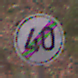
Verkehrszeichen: EndeGeschwindigkeit40
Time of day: Midday
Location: Outdoor (Nature)
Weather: Overcast
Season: Autumn
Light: Natural